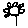
Label: flower